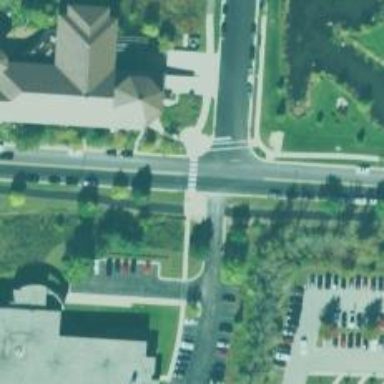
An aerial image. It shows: Uncontrolled crossing along footway.